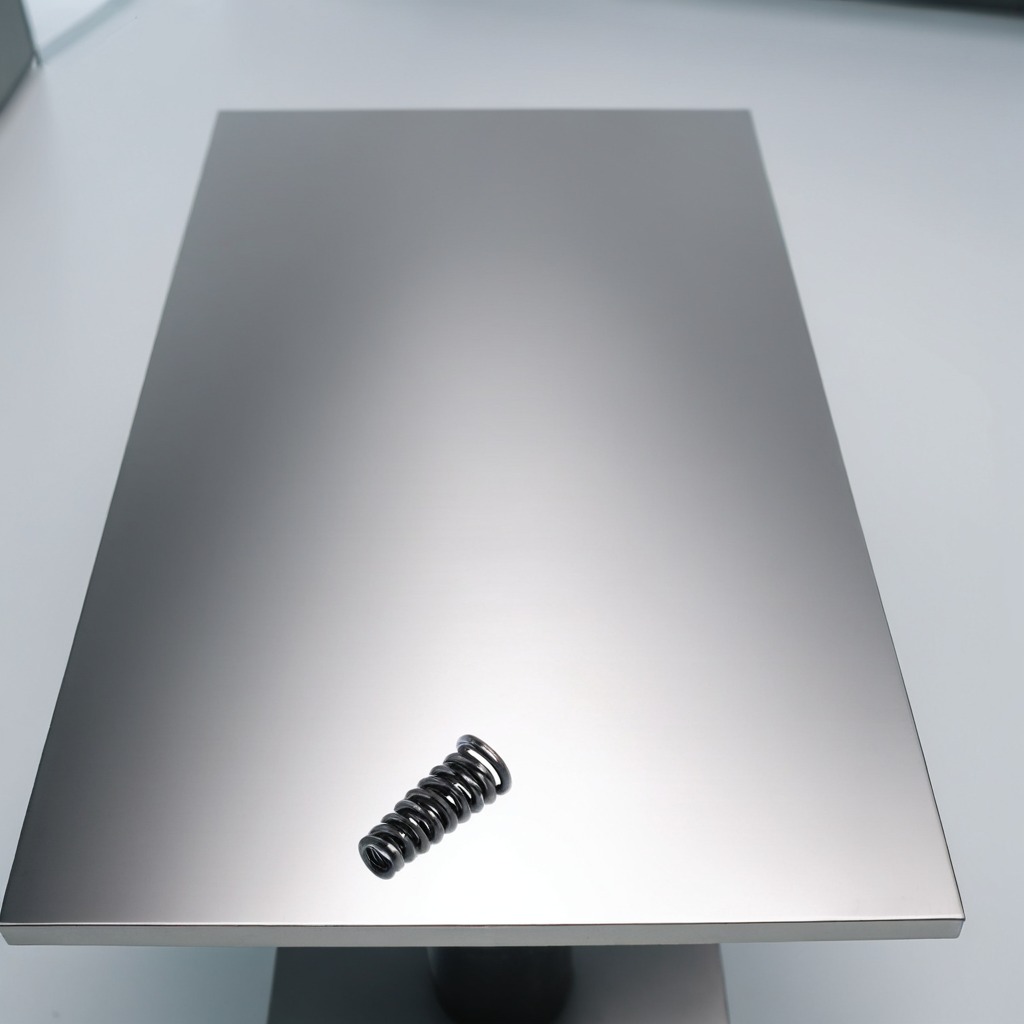
A coiled metal spring is lying on the stainless steel table.